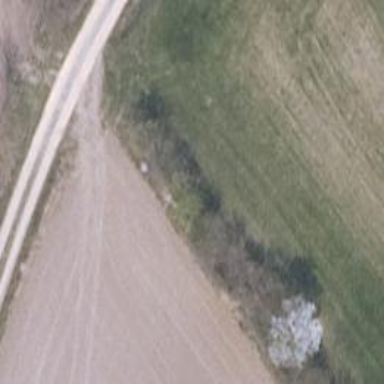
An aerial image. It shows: Row of trees in natural setting.